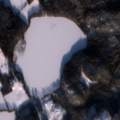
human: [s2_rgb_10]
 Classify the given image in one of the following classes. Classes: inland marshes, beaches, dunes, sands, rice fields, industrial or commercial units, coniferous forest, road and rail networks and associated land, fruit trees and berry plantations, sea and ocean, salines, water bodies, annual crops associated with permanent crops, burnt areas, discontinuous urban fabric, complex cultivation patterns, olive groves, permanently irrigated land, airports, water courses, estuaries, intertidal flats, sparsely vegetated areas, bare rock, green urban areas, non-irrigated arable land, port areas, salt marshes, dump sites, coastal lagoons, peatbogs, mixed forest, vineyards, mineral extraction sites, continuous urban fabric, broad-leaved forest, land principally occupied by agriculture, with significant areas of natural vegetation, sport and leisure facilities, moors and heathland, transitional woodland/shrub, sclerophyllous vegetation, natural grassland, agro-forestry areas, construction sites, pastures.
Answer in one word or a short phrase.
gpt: land principally occupied by agriculture, with significant areas of natural vegetation, coniferous forest, mixed forest, water bodies